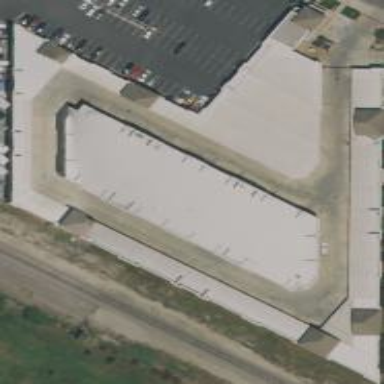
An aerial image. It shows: Warehouse building.